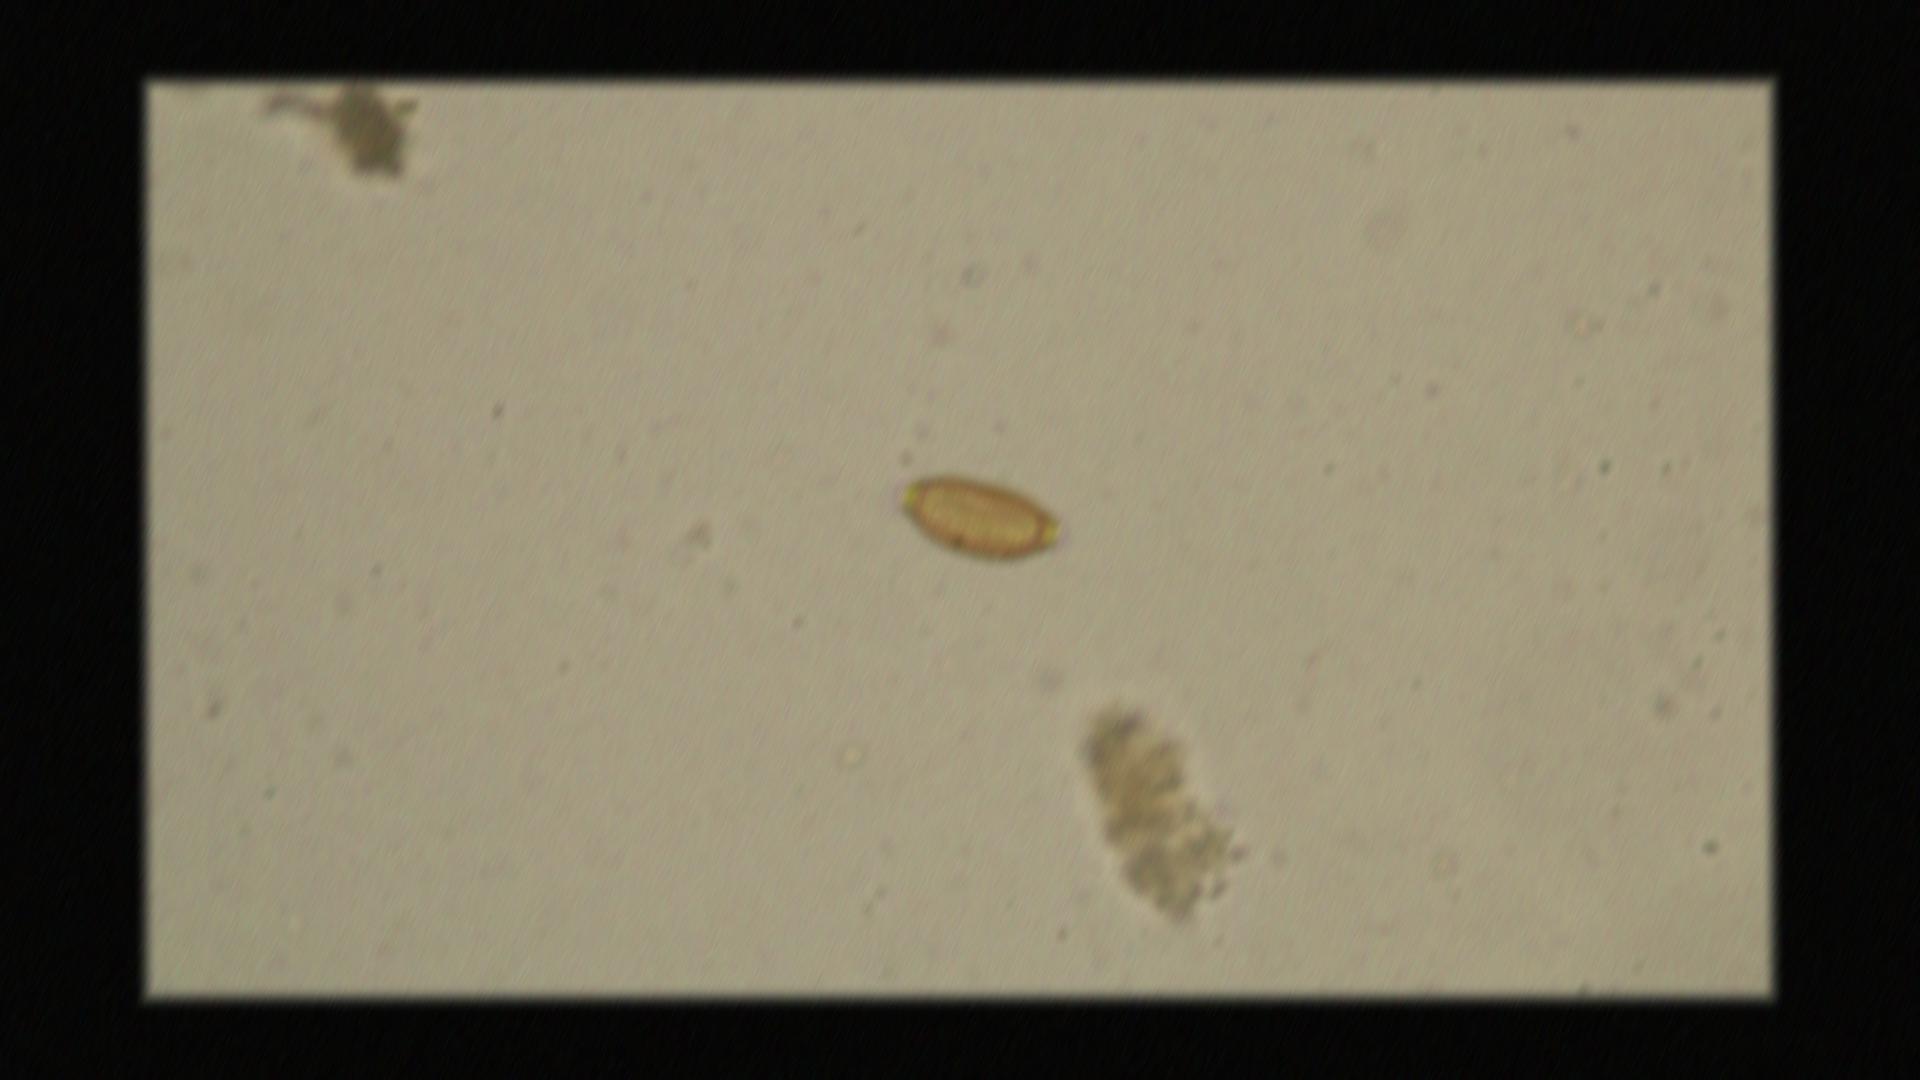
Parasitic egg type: Trichuris trichiura